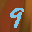
Label: 9